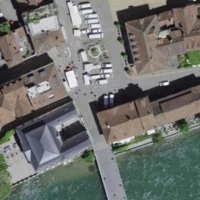
EUNIS habitat code: 54
Species observed at this site:
Phalacrocorax carbo
Corvus corone
Podiceps cristatus
Cygnus olor
Fulica atra
Anas platyrhynchos
Sturnus vulgaris
Columba livia
Passer domesticus